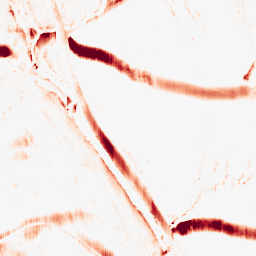
Category: morphological
Decomposition family: morphological_rect
Decomposition parameters: operation: opening
width: 5
height: 20
Upsampling method: quartic
Upsampling parameters: scale: 2
Upsampling scale: 2